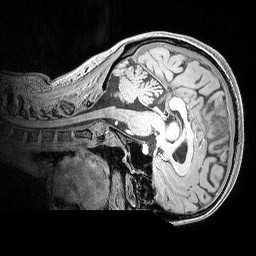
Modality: MP2RAGE
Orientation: sagittal
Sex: female
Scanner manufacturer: siemens
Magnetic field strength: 3 T
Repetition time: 5 s
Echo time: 0.00292 s